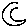
Label: moon